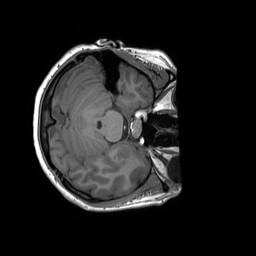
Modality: T1w
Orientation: axial
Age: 21
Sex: female
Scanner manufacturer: siemens
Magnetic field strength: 3 T
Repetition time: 1.8 s
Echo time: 0.00232 s